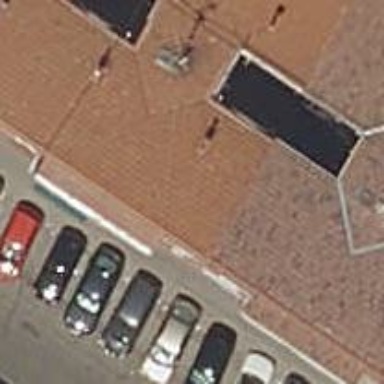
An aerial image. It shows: Restaurant.